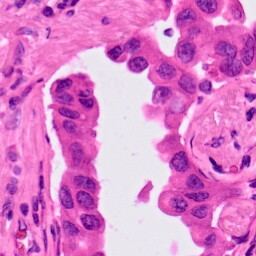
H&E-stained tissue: Lung